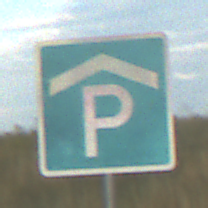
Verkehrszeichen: Parkhaus
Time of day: SunriseSunset
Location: Outdoor (RoadRail)
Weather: PartlyCloudy
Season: NotSpecified
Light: Natural